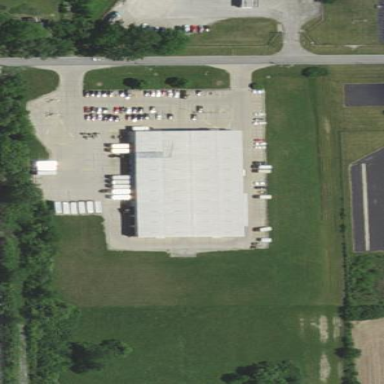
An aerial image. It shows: Building that serves as post depot.